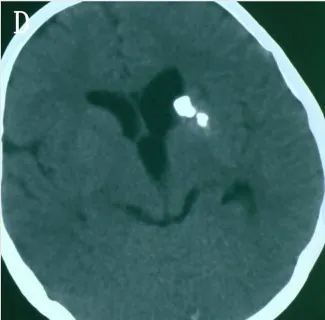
(C,D) Postoperative computed tomography (CT) showed that the intraventricular hemorrhage had disappeared, the distal AChoA aneurysm and associated arteriovenous malformation (AVM) was embolized by glue (Onyx-18), and the Onyx cast was at the location of the distal AChoA aneurysm and the AVM in the left ventricle.
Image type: radiology (ct)